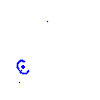
Particle: kaon